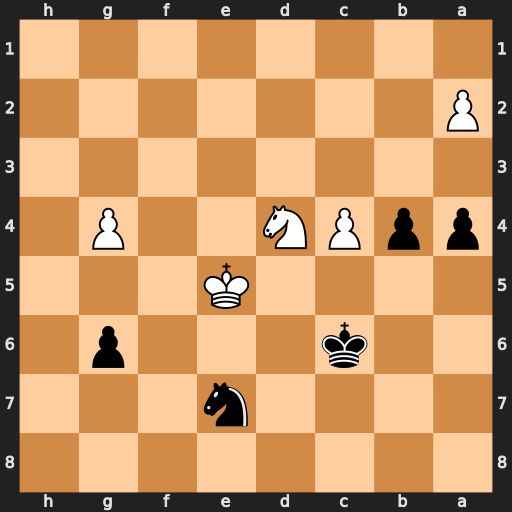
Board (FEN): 8/4n3/2k3p1/4K3/ppPN2P1/8/P7/8
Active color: b
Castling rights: -
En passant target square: -
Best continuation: Kc5 Ne6+ Kxc4